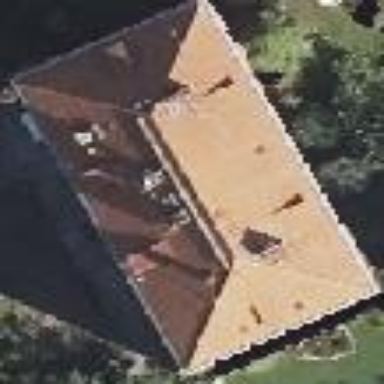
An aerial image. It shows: Building with hipped roof shape.